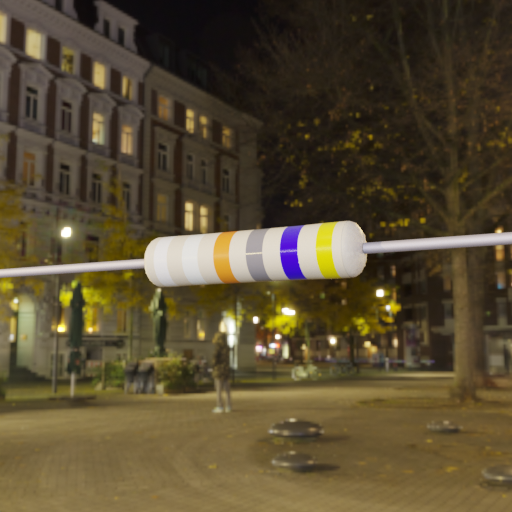
Resistor colour bands (in order): white, white, orange, gray, blue, yellow